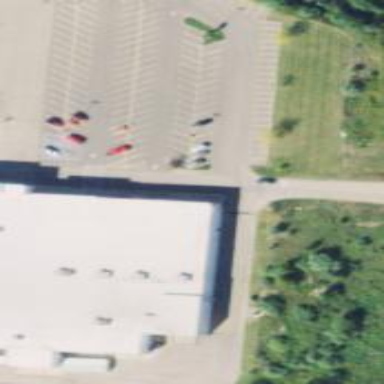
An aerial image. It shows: Retail building.